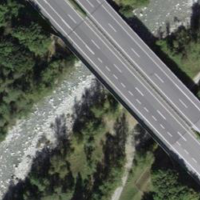
EUNIS habitat code: 57
Species observed at this site:
Corvus cornix